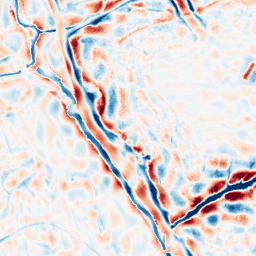
Category: wavelet
Decomposition family: wavelet_dwt
Decomposition parameters: wavelet: db8
level: 4
Upsampling method: regularized
Upsampling parameters: scale: 2
lambda_reg: 0.001
Upsampling scale: 2